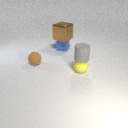
small yellow rubber sphere below small gray rubber cylinder